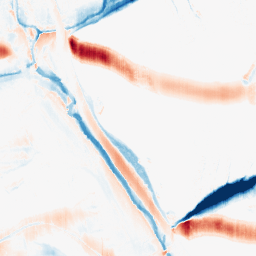
Category: morphological
Decomposition family: morphological_ellipse
Decomposition parameters: operation: average
width: 30
height: 5
Upsampling method: regularized
Upsampling parameters: scale: 2
lambda_reg: 0.01
Upsampling scale: 2